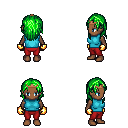
a pixel art fantasy rpg character, female body template, human, dark skin, teal sleeveless shirt, red pants, green long hairstyle, bronze tiara, gold gloves, four views (front, back, left, right), 2x2 character sprite sheet, small pixel art, hard edges, no anti-aliasing